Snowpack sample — Snodgrass Mountain, Crested Butte, Colorado (2/4/25, 12:06 PM MST)
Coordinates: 38.923, -106.968
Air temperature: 35 °F
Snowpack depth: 80 cm
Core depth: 60 cm
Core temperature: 32 °F
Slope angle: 14°, slope face: 78°
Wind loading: low
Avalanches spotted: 0
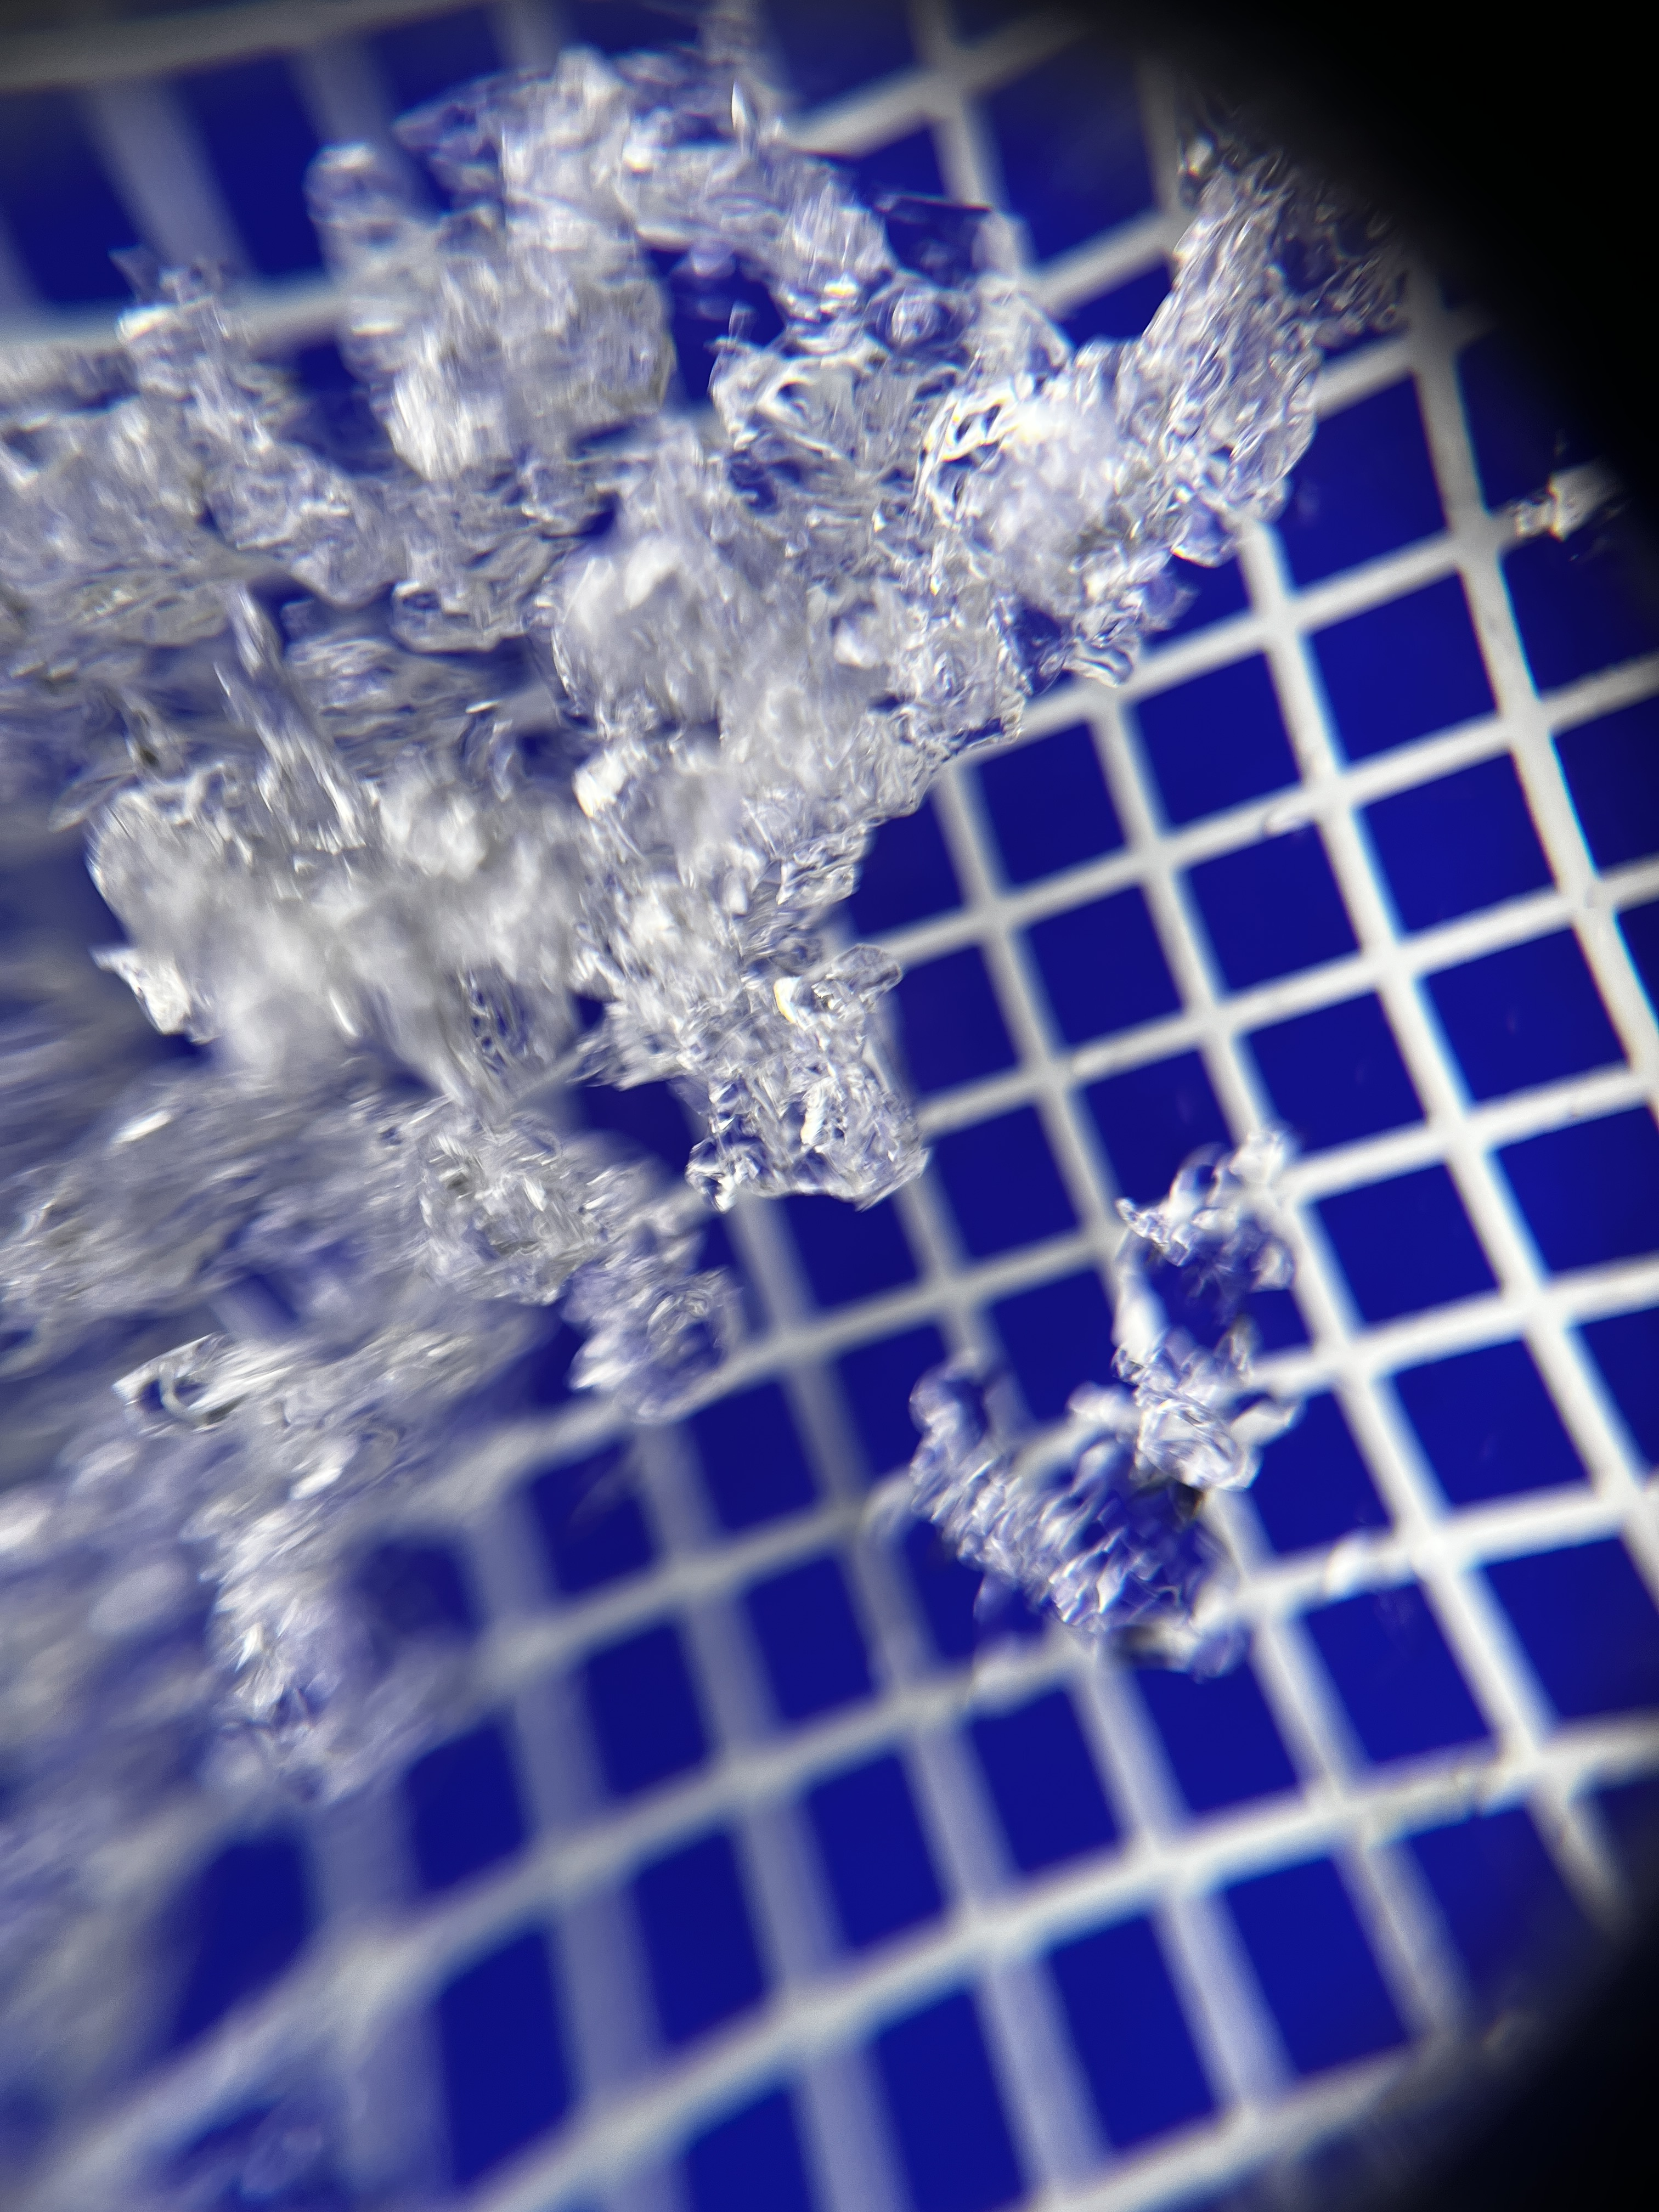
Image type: magnified_profile
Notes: No avalanches nearby, unusually warm weather for the last month reported by residents, Collected 25 yards from treeline